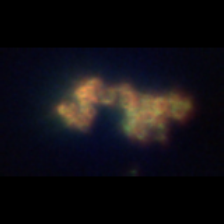
Taxon: Unknown_detritus
Group: Unknown